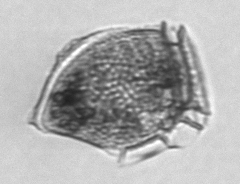
Label: Dinophysis_norvegica